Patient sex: F
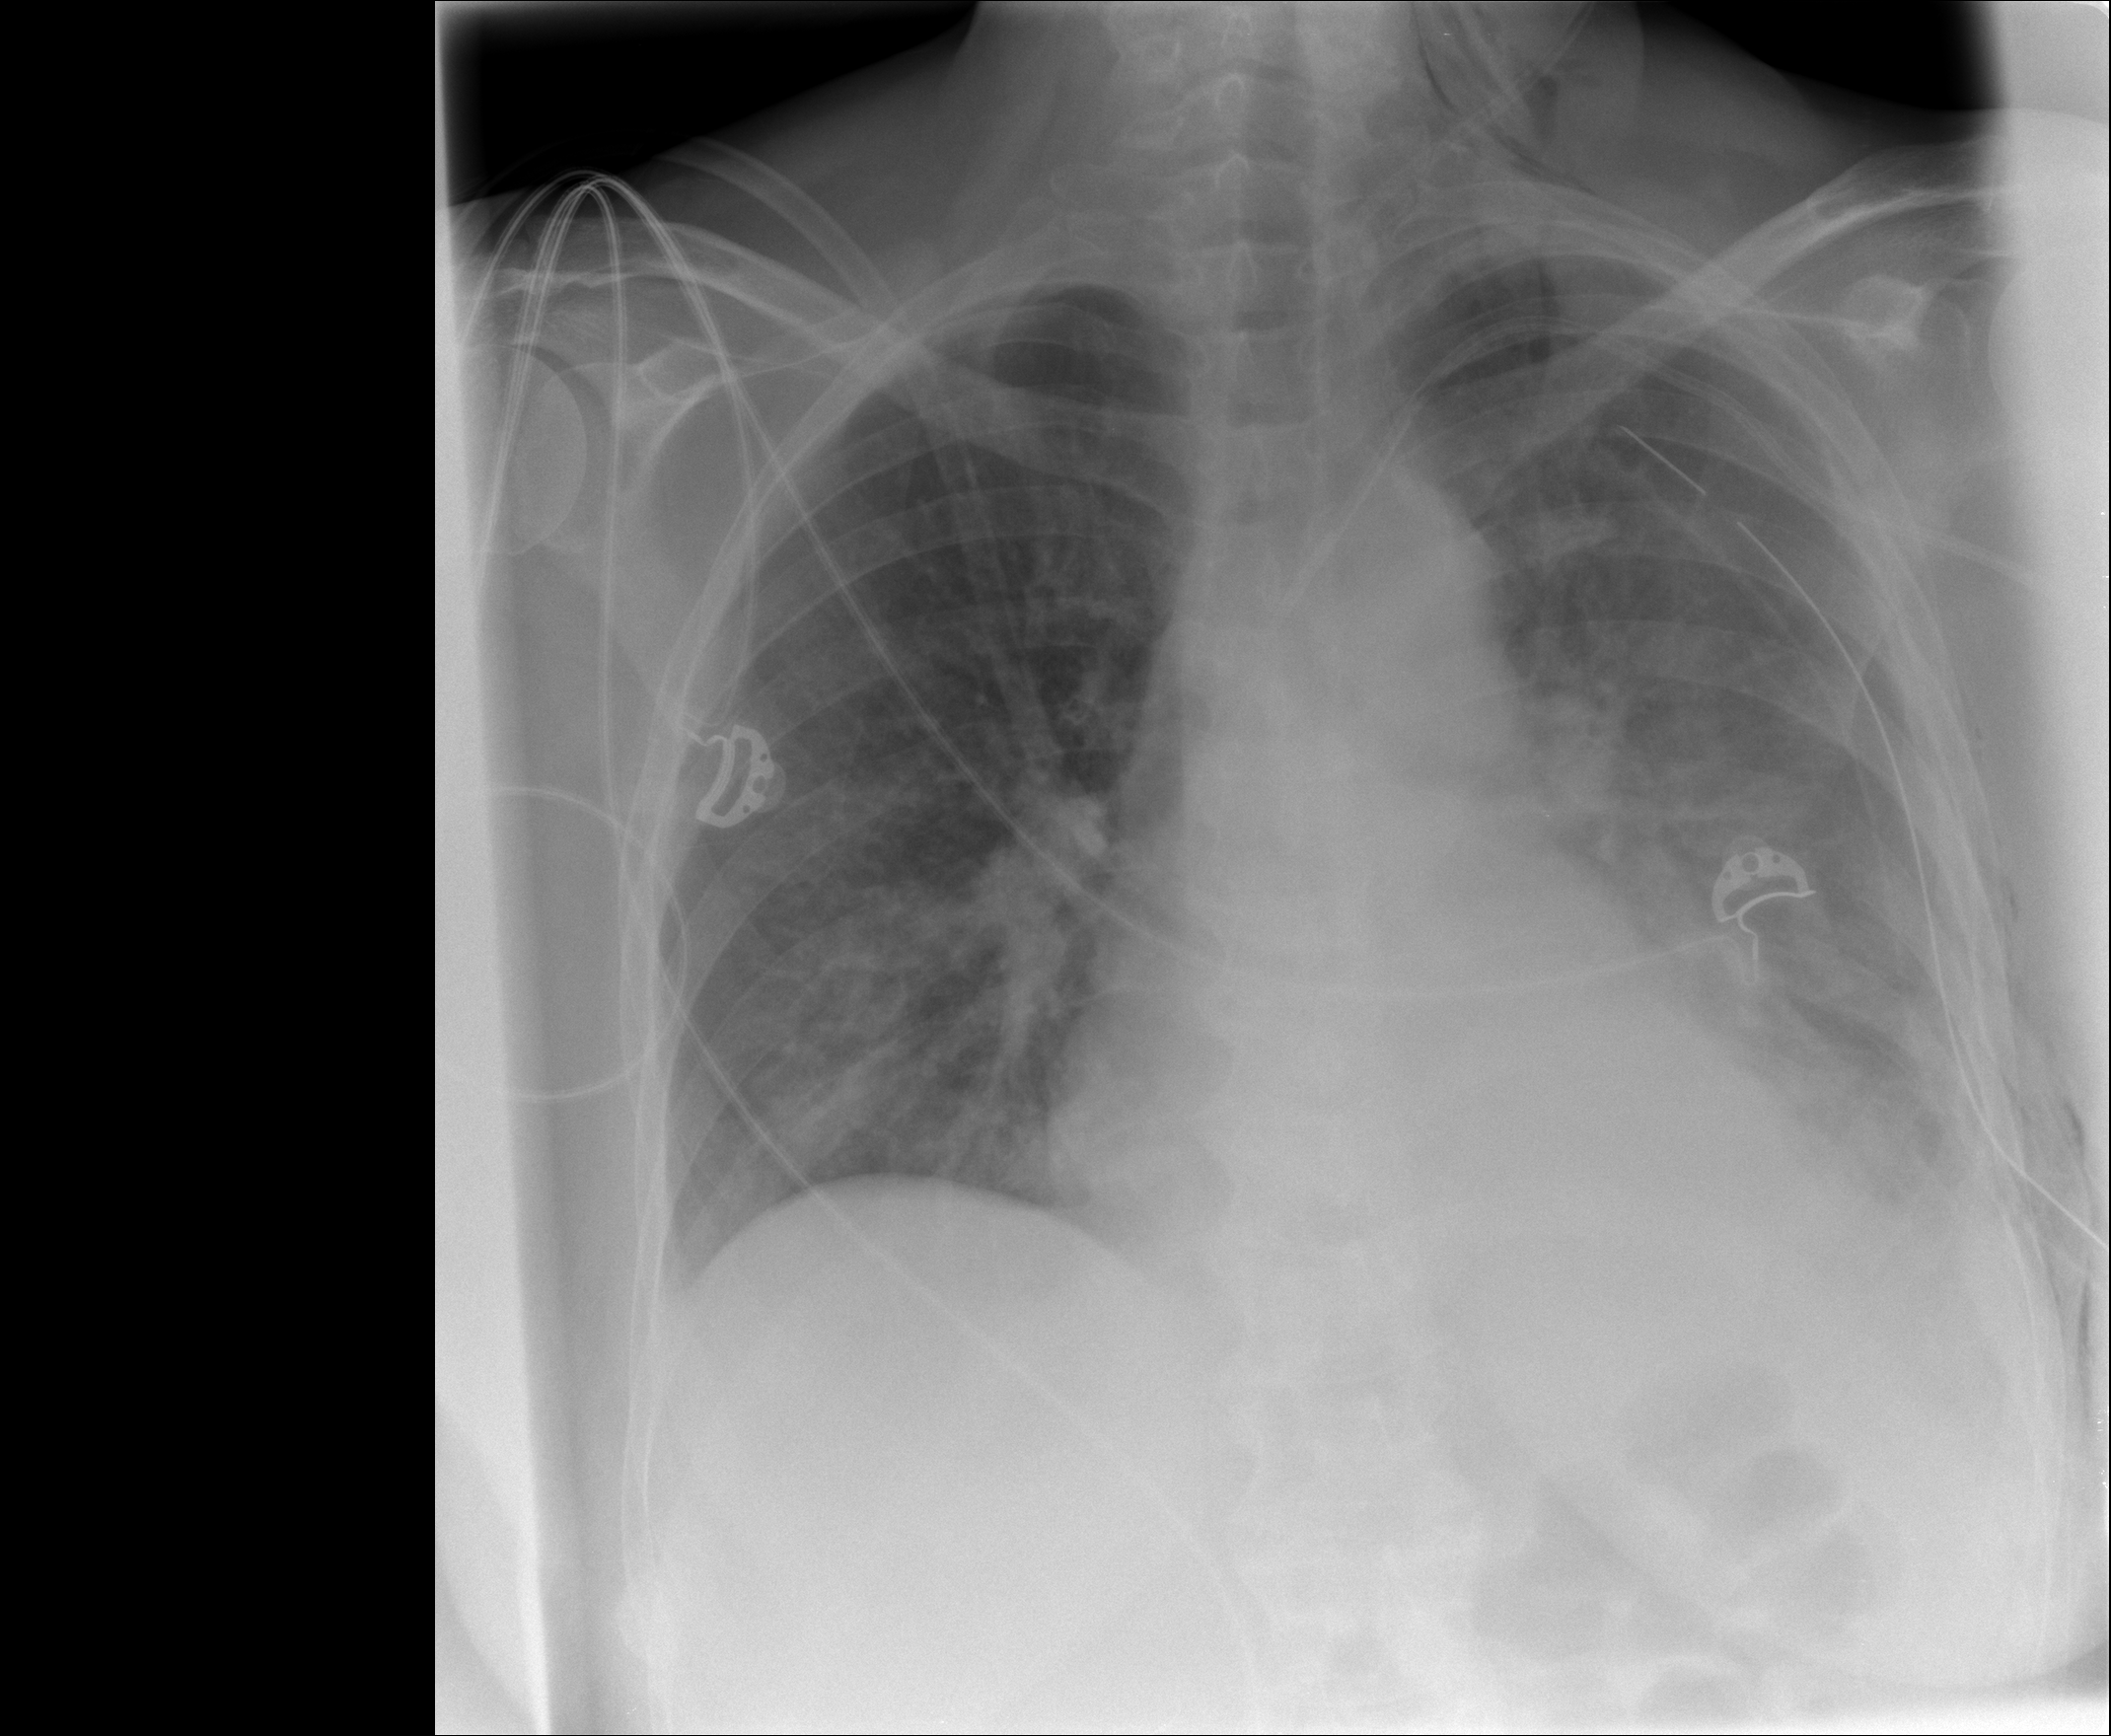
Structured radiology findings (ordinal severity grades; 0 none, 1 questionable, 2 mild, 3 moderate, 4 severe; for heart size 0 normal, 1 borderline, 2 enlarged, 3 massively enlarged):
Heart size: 1
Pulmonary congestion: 0
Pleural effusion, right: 0
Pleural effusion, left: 2
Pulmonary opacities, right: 2
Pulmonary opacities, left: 2
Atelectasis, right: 0
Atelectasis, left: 2